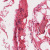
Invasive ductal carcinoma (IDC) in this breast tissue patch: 0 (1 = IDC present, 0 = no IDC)